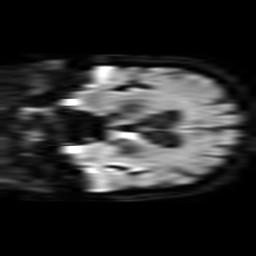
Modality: TRACE
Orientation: coronal
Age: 73
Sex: female
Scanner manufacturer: philips
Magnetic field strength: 3 T
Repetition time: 3.087 s
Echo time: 0.076 s